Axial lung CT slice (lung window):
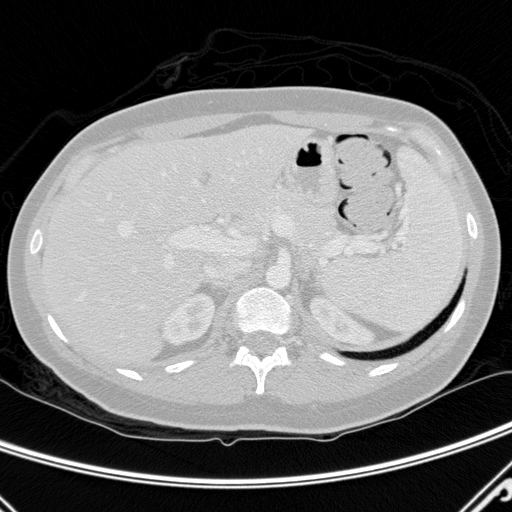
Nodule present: no